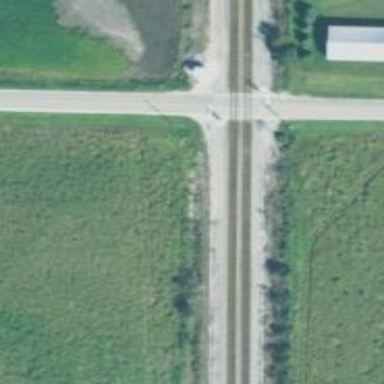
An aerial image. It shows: Railway crossing.